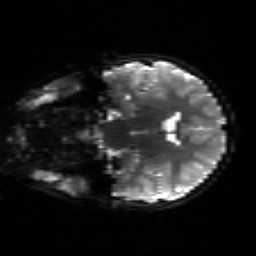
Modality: sbref
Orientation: coronal
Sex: male
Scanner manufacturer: siemens
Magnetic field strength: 3 T
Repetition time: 5 s
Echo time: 0.071 s